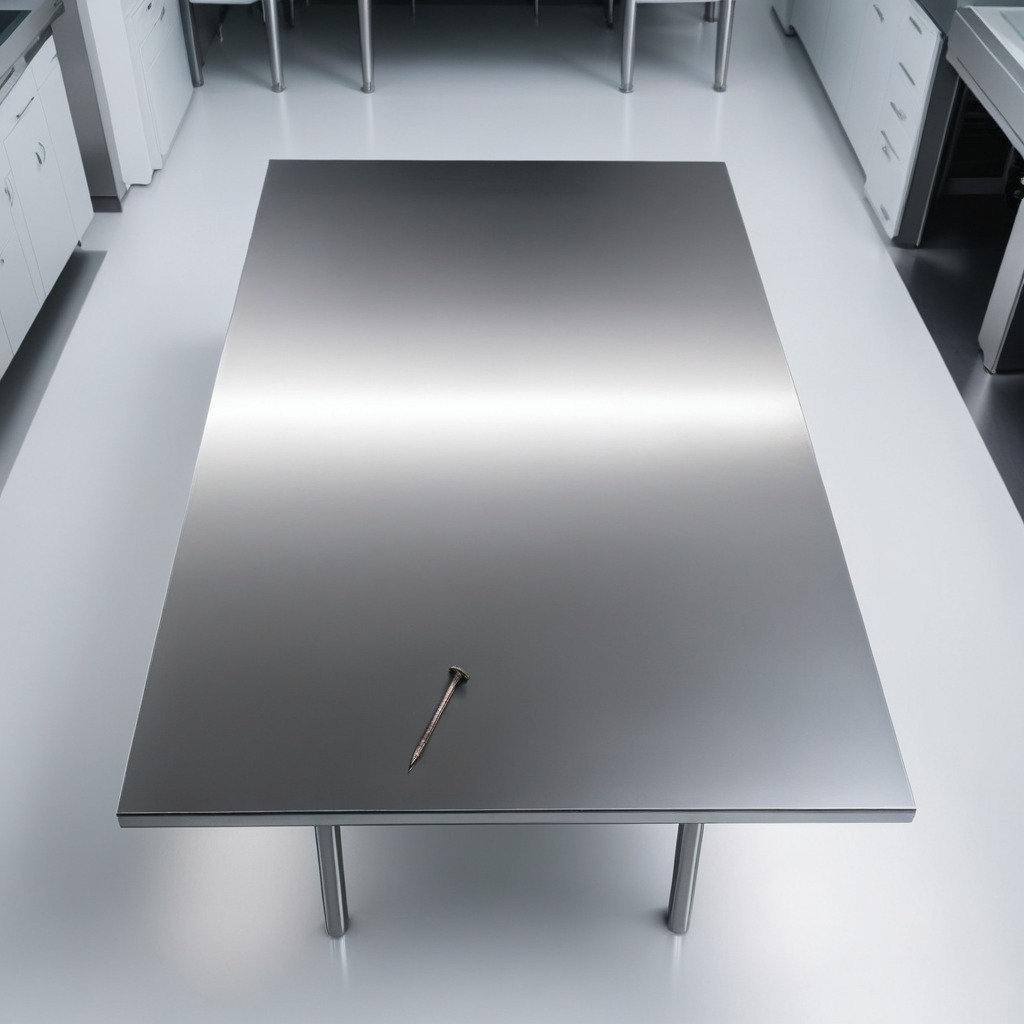
A nail is lying on the stainless steel table.